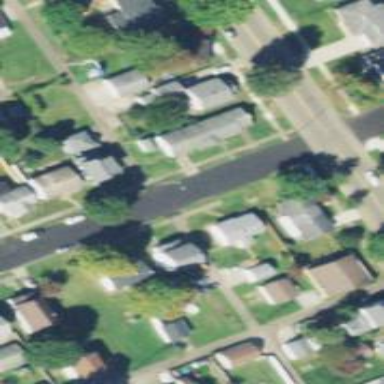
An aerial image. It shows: Alleyway designated as service road.